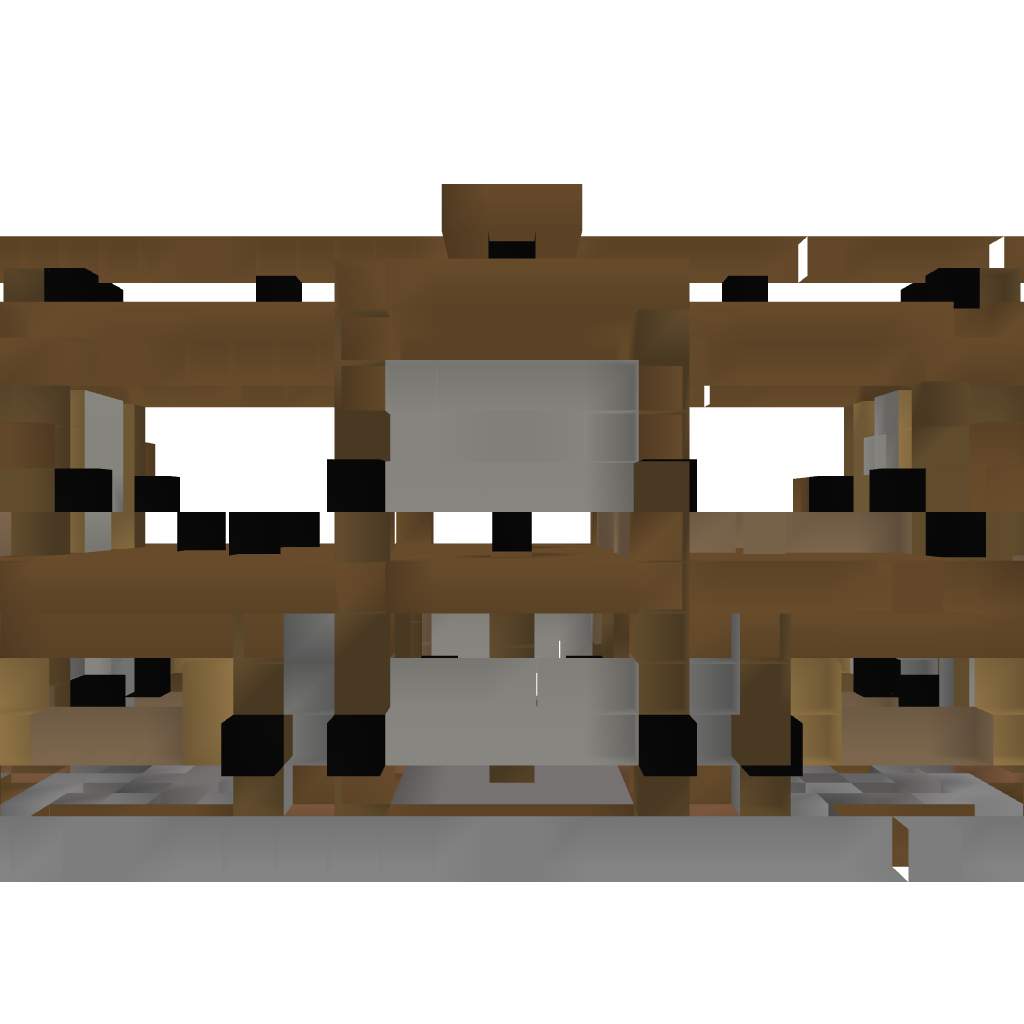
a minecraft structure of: Rustic Barn